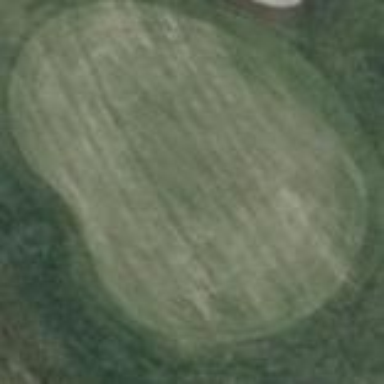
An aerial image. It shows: Golf green.